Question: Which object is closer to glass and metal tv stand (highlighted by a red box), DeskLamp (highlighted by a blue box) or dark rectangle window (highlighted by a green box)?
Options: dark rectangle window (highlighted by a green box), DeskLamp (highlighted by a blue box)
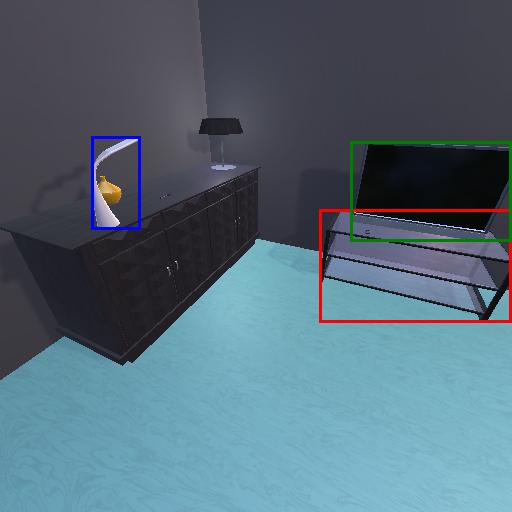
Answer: dark rectangle window (highlighted by a green box)